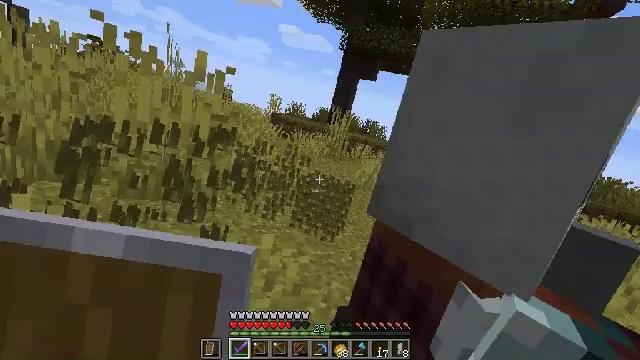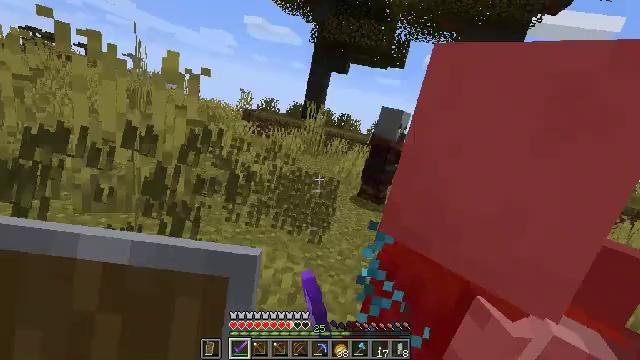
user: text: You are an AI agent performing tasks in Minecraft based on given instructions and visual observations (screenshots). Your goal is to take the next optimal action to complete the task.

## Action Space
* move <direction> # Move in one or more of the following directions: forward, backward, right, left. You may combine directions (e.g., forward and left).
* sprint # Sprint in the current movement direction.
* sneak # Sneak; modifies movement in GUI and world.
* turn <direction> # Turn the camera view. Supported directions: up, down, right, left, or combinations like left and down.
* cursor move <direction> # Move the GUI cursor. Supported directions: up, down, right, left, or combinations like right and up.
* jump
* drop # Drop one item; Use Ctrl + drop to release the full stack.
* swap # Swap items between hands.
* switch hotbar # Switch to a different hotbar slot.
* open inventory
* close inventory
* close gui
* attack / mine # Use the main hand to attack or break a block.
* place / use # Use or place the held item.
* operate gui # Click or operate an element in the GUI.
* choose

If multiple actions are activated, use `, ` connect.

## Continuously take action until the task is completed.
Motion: motion action
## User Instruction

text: Remove the tall grass to clear the area.
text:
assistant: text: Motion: move forward and move left, turn right, attack / mine
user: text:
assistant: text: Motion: attack / mine